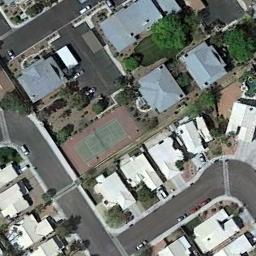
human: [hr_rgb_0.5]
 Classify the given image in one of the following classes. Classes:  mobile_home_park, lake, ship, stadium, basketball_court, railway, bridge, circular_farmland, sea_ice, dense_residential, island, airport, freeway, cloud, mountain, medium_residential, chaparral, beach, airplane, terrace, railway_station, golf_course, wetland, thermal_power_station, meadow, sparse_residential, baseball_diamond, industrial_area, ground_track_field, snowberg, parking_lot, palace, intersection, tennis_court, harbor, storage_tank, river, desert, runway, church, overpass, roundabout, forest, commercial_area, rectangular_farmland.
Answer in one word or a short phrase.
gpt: tennis_court